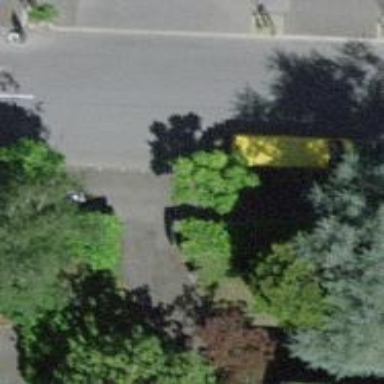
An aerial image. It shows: Broadleaved tree along the street.